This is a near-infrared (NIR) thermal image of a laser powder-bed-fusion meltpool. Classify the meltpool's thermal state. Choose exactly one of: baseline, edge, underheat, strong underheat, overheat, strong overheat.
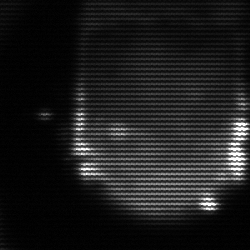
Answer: edge